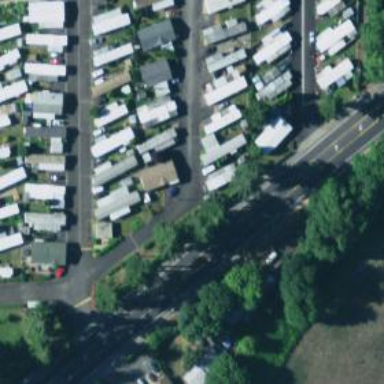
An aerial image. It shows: Living street.